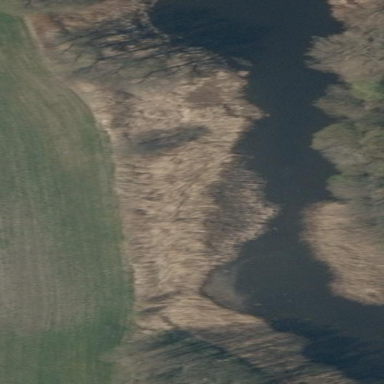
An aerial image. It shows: Reedbed in wetland area.